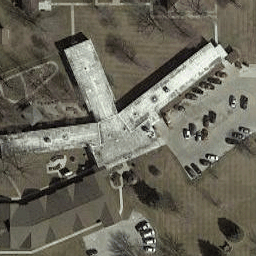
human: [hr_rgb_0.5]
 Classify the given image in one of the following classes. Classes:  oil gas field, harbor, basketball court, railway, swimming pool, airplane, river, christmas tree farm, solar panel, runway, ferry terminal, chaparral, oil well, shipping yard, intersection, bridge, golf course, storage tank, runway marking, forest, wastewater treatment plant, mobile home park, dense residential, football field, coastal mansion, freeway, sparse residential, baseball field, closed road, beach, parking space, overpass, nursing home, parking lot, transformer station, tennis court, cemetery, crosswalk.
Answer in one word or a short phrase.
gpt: nursing home